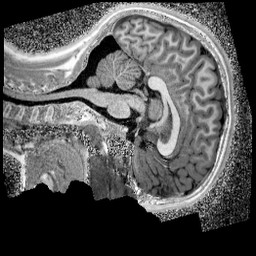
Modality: UNIT1_denoised
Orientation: sagittal
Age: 12
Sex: male
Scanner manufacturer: siemens
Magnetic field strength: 3 T
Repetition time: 4 s
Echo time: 0.00299 s